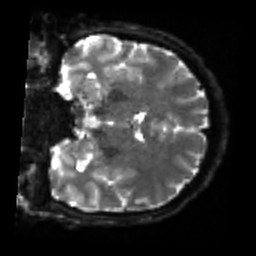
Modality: sbref
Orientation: coronal
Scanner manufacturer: siemens
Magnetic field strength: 3 T
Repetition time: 4 s
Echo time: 0.0594 s